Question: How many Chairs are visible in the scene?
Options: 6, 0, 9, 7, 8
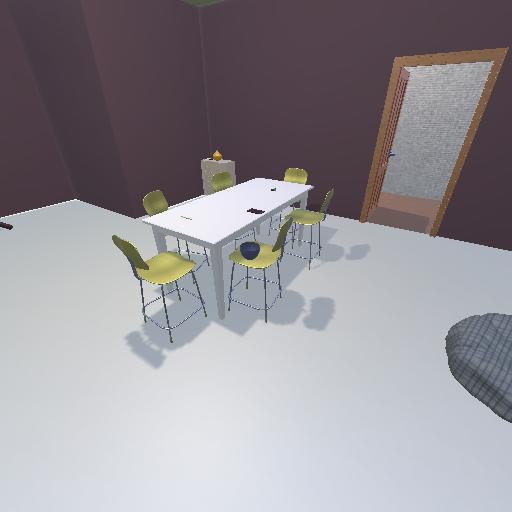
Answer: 6